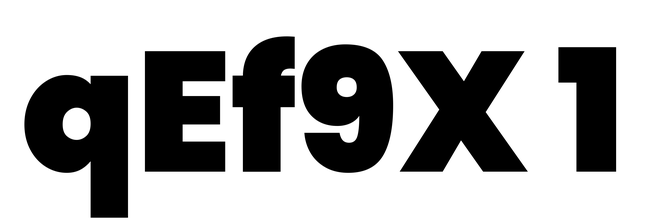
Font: Poppins-Black